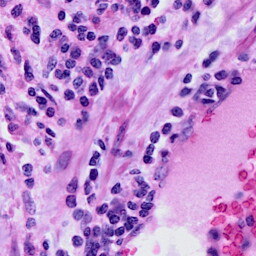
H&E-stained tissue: Cervix